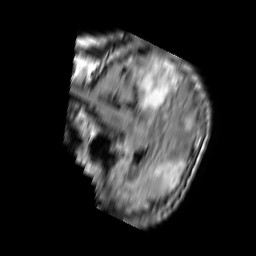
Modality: FLAIR
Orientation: sagittal
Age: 54
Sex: male
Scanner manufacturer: philips
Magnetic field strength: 1.5 T
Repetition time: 11 s
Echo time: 0.14 s